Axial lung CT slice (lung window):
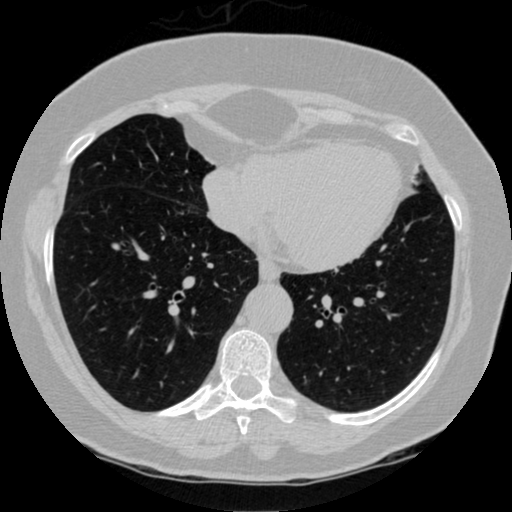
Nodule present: no